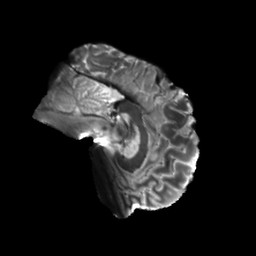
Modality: T2w
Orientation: sagittal
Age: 27
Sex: male
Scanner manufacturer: siemens
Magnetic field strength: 6.98 T
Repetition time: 7.08 s
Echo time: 0.0756 s